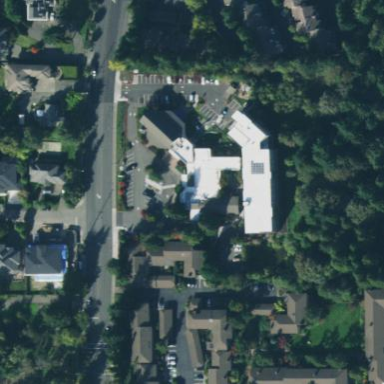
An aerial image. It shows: Beautiful church building.